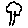
Label: tree